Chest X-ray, PA view. Patient: 55 years old, sex M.
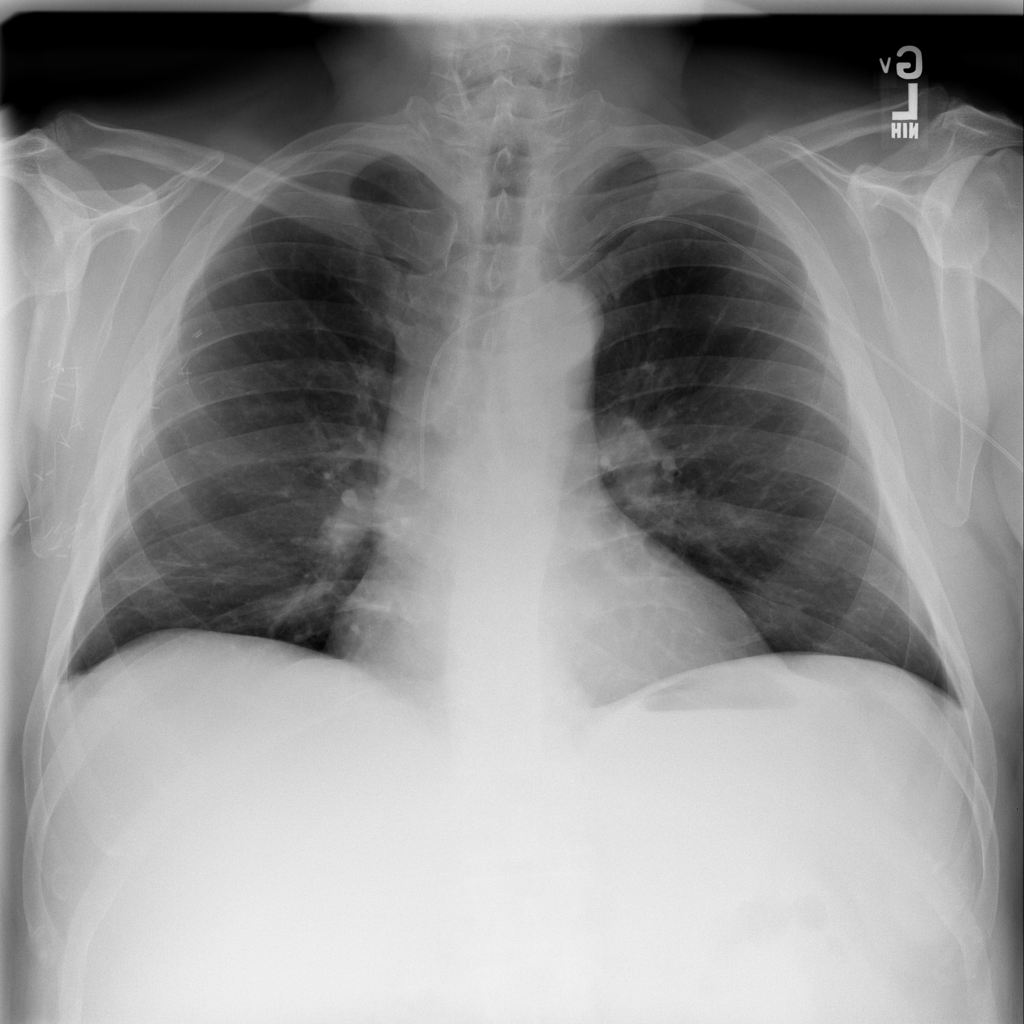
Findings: Atelectasis